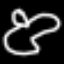
Label: frog